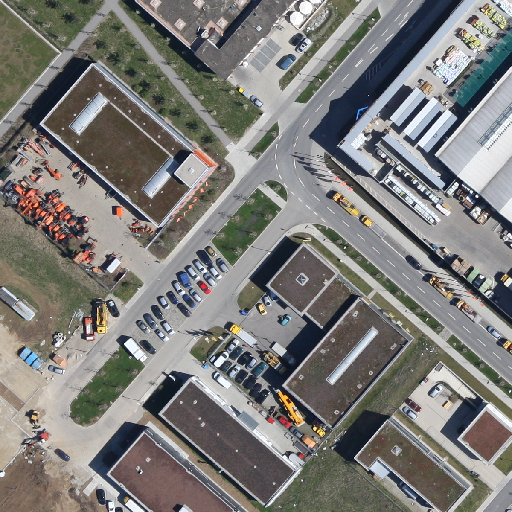
Referring expression: vehicle